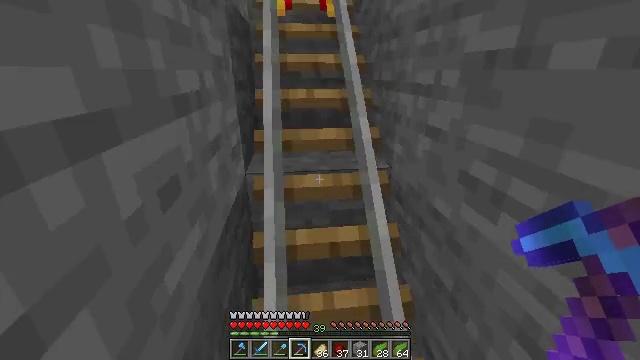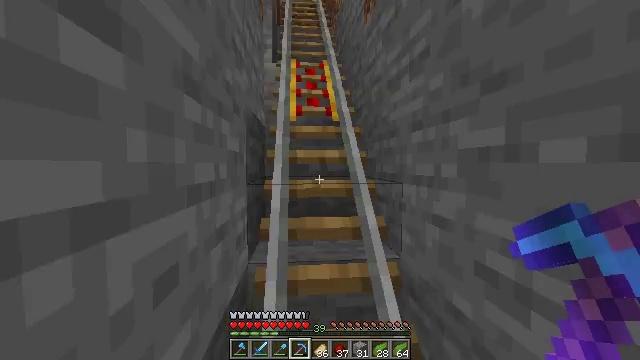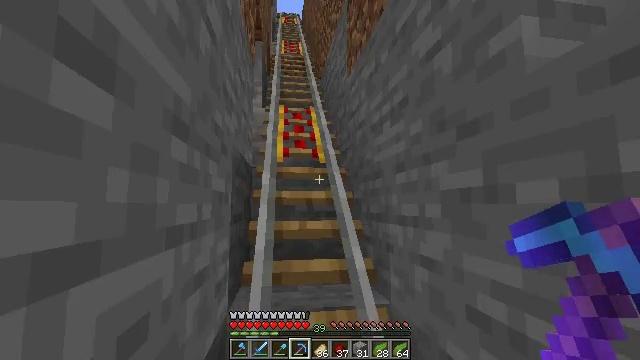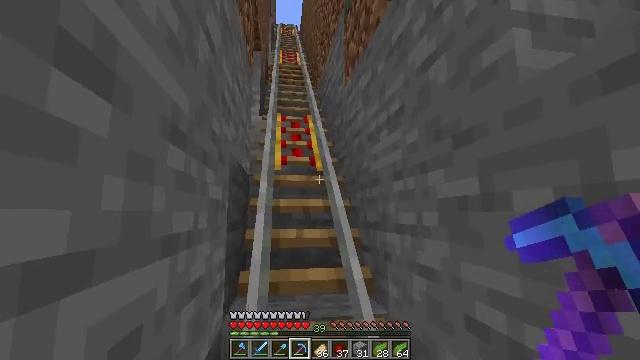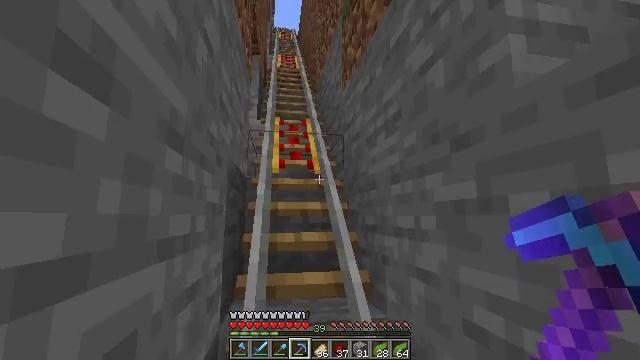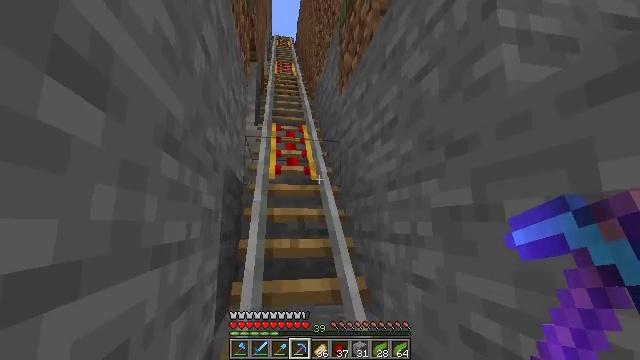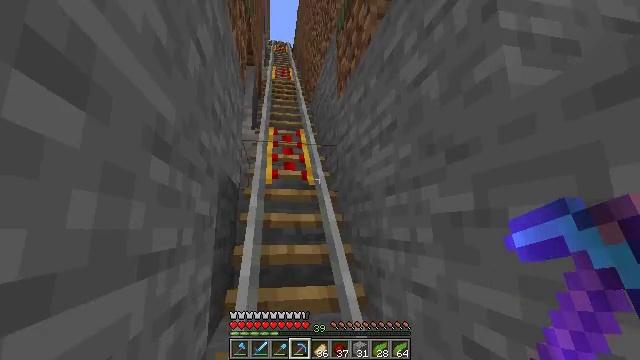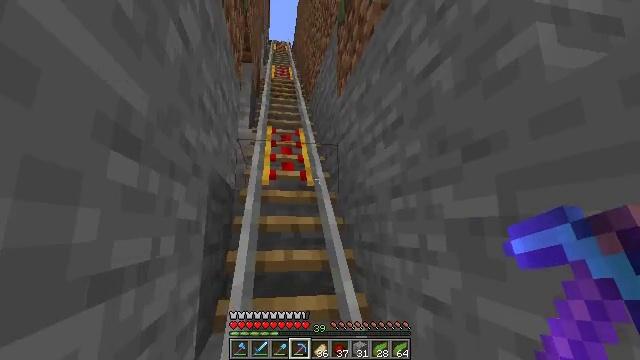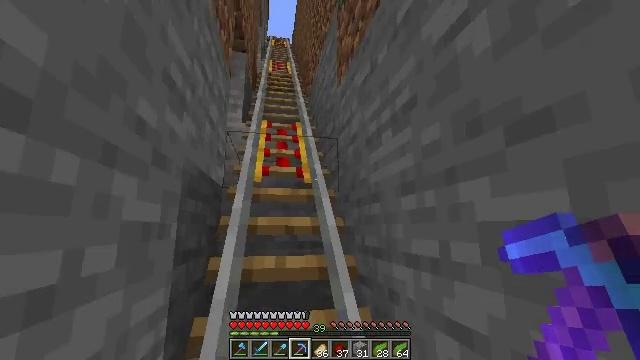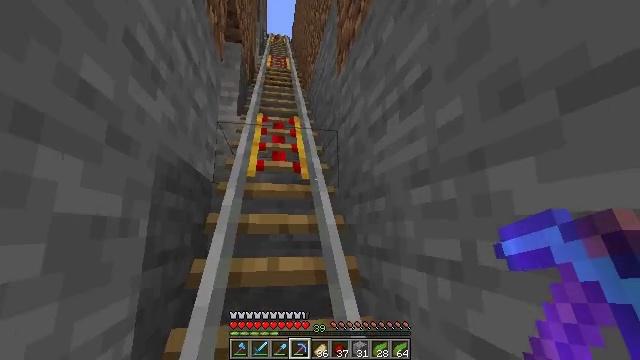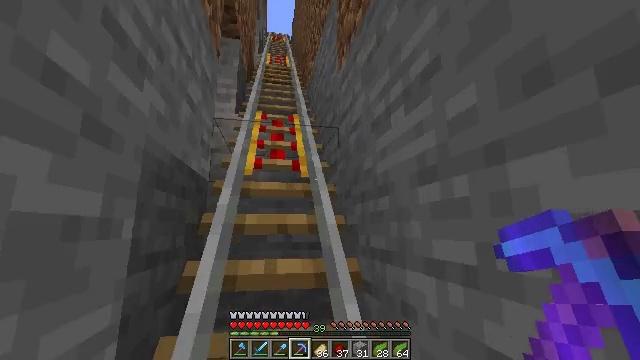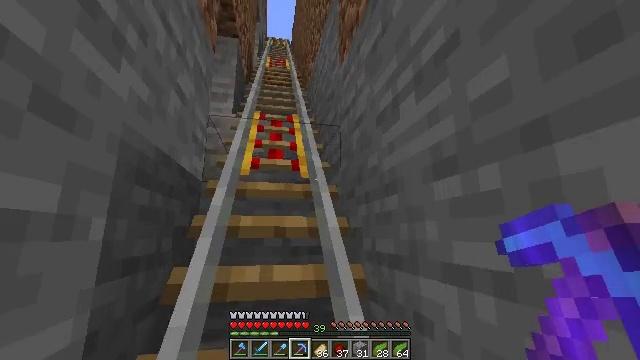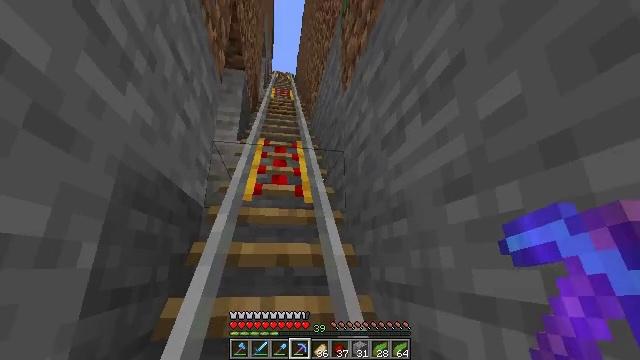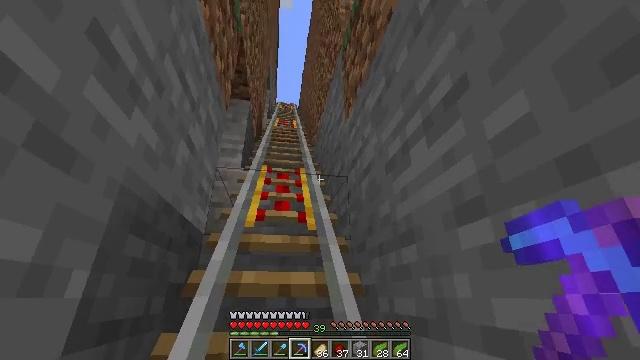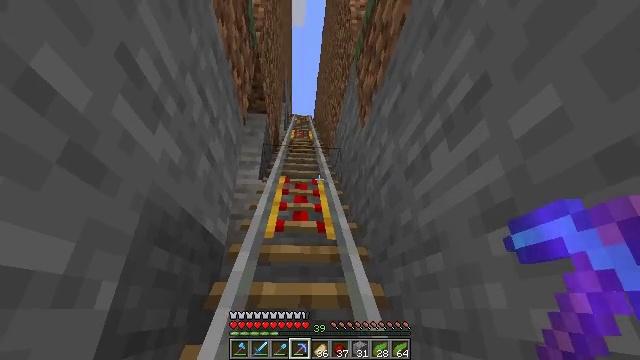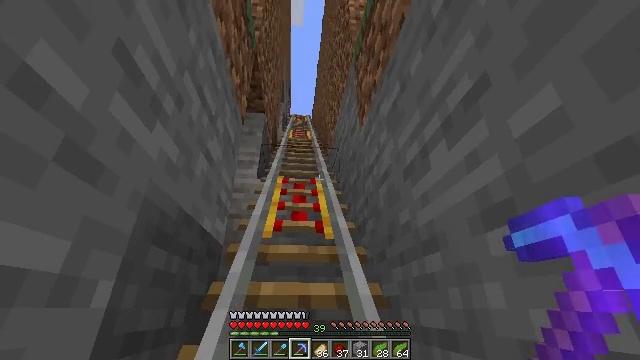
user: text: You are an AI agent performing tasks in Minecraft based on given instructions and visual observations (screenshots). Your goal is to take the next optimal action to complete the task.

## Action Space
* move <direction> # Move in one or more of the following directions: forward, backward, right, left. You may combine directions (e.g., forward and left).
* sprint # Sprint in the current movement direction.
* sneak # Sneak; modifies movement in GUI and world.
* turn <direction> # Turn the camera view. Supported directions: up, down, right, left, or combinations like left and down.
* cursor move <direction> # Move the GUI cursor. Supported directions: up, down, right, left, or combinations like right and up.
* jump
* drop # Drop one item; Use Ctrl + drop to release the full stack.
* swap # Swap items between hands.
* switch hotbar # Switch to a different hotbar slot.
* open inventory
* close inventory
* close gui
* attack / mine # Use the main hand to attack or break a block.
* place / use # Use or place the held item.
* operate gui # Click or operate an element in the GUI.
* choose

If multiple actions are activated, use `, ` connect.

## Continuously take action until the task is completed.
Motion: motion action
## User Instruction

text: Collect the hopper by mining it.
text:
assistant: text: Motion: turn left and up
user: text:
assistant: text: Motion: turn right and up
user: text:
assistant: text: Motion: turn up
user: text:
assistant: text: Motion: no_op
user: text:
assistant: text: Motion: turn up
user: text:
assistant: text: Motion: move forward, turn up
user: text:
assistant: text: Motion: move forward
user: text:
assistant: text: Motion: move forward
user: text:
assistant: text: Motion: move forward
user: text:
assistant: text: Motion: no_op
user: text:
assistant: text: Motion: turn up
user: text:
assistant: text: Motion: turn up
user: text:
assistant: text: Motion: turn up
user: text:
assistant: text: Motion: turn left and up
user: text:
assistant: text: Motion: no_op
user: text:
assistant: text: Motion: no_op
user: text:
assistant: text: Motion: no_op
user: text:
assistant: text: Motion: no_op
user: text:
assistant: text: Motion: no_op
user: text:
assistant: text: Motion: turn left
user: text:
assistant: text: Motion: turn left
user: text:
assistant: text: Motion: no_op
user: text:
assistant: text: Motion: no_op
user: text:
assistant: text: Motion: no_op
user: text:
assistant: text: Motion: no_op
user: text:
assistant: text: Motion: no_op
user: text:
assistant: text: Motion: no_op
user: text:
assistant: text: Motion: no_op
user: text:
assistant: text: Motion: no_op
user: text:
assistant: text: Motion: no_op